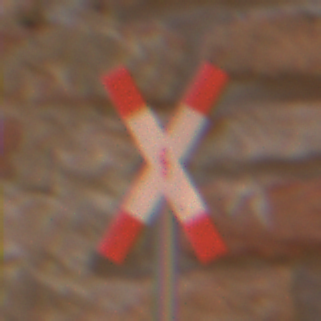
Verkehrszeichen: Andreaskreuz
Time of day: MorningAfternoon
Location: Outdoor (Urban)
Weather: Clear
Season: NotSpecified
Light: Natural